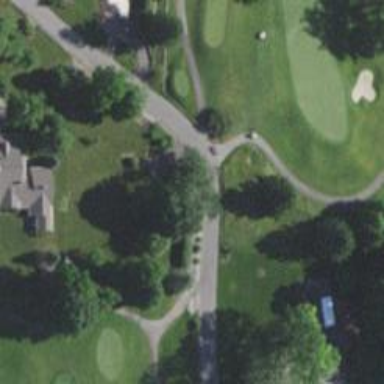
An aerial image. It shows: Path for golf carts.